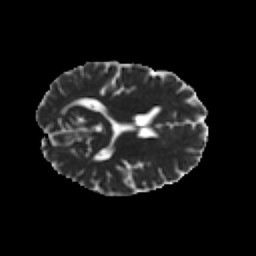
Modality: MD
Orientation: axial
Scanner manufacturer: ge
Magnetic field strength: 3 T
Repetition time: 17 s
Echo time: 0.0855 s